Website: apple
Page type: address-validator
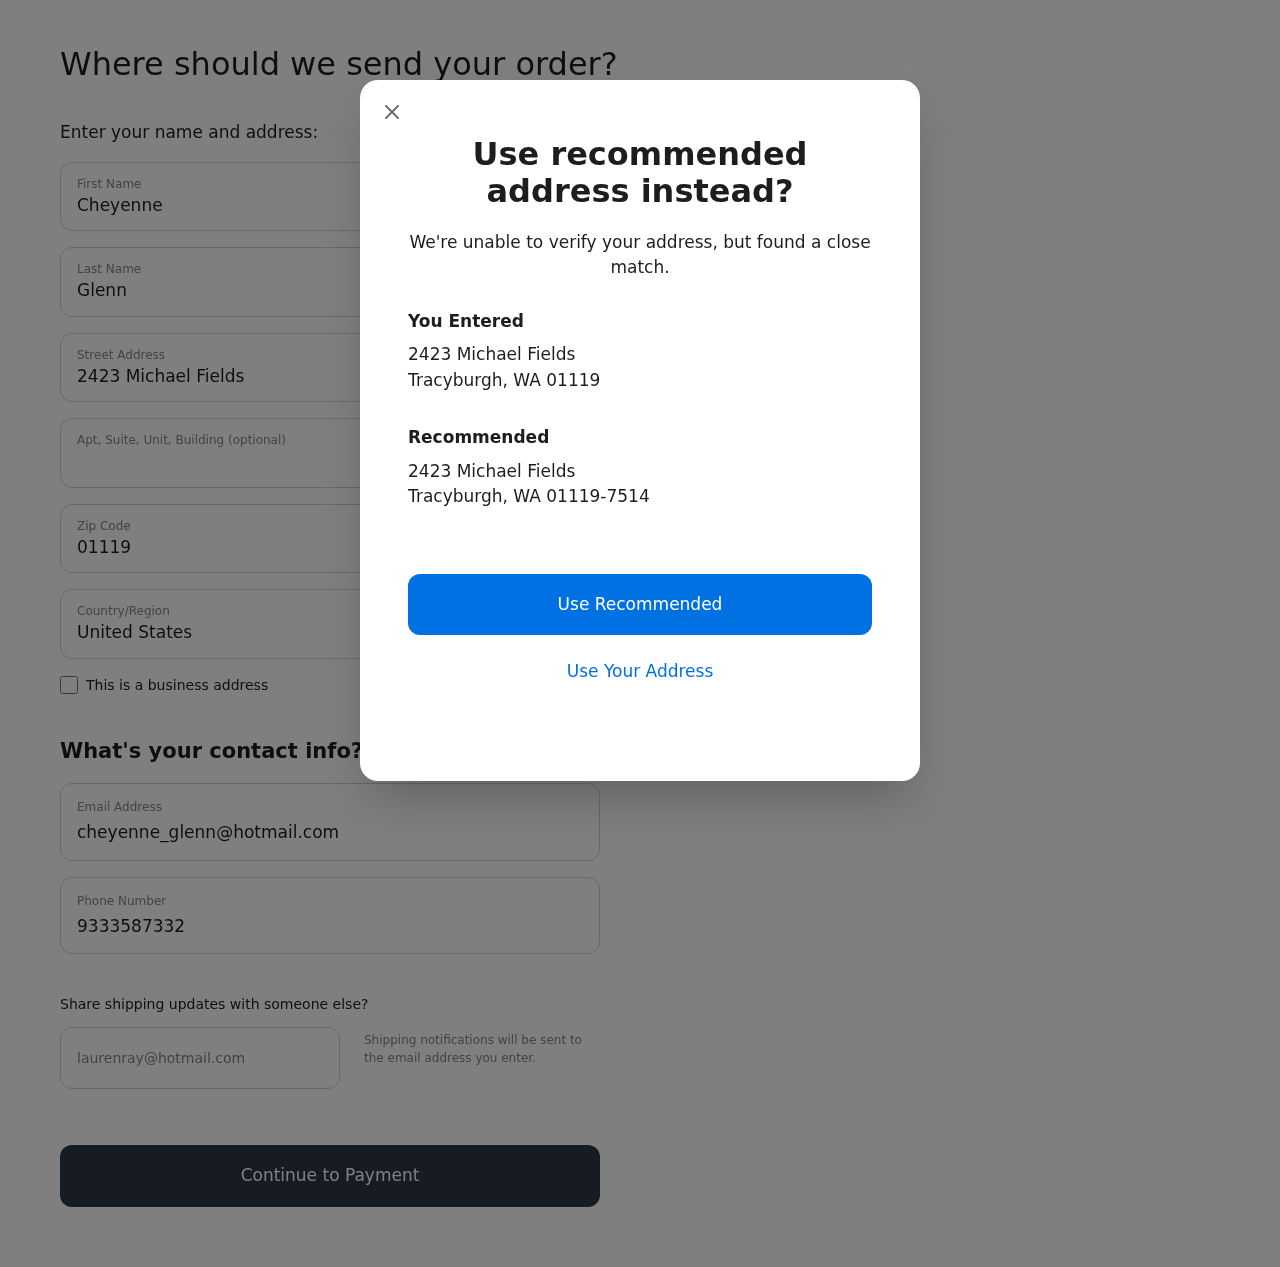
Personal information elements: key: PII_CITY
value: Tracyburgh
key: PII_COUNTRY
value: United States
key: PII_EMAIL
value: cheyenne_glenn@hotmail.com
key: PII_FIRSTNAME
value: Cheyenne
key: PII_GIFT_EMAIL
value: laurenray@hotmail.com
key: PII_LASTNAME
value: Glenn
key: PII_PHONE
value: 9333587332
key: PII_POSTCODE
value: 01119
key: PII_POSTCODE_FULL
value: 01119-7514
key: PII_STATE_ABBR
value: WA
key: PII_STREET
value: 2423 Michael Fields
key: PII_CITY2
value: Tracyburgh
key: PII_STATE_ABBR2
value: WA